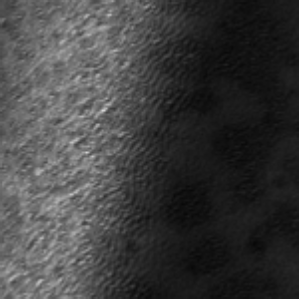
Label: frost